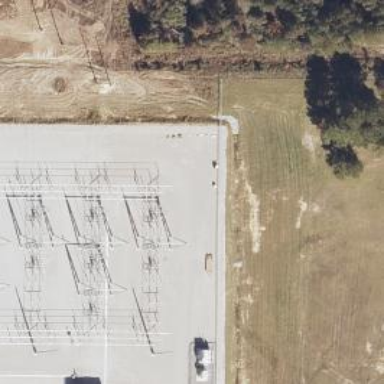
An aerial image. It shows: Switch used for power control.